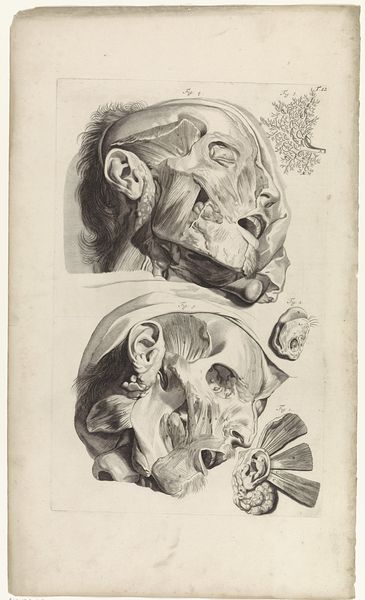
Titel: Anatomische studie van het hoofd
Künstler: Pieter van Gunst
Standort: Amsterdam
Institution: Rijksmuseum
Schlagwörter: kopf, mund, nase, ohr, skizze, zeichnung, anatomie, augen, gesicht, schädel, tod, toter, bild, auge, haare, kinn, studie, muskeln, knochen, augenhöhlen, unterkiefer, zähne, kiefer, skin, head, death, drawing, lunge, sehnen, augenhöhle, medical, 0hr, muskulus, alviolen, diagramm, scientific drawing, skinned head